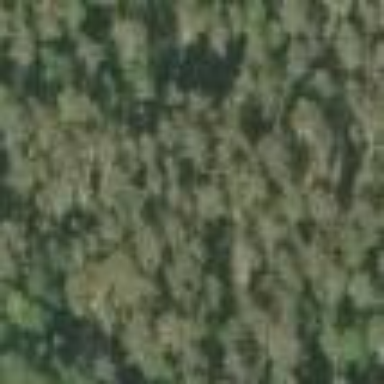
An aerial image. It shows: Woodland consisting mainly of needle-leaved trees.